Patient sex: F
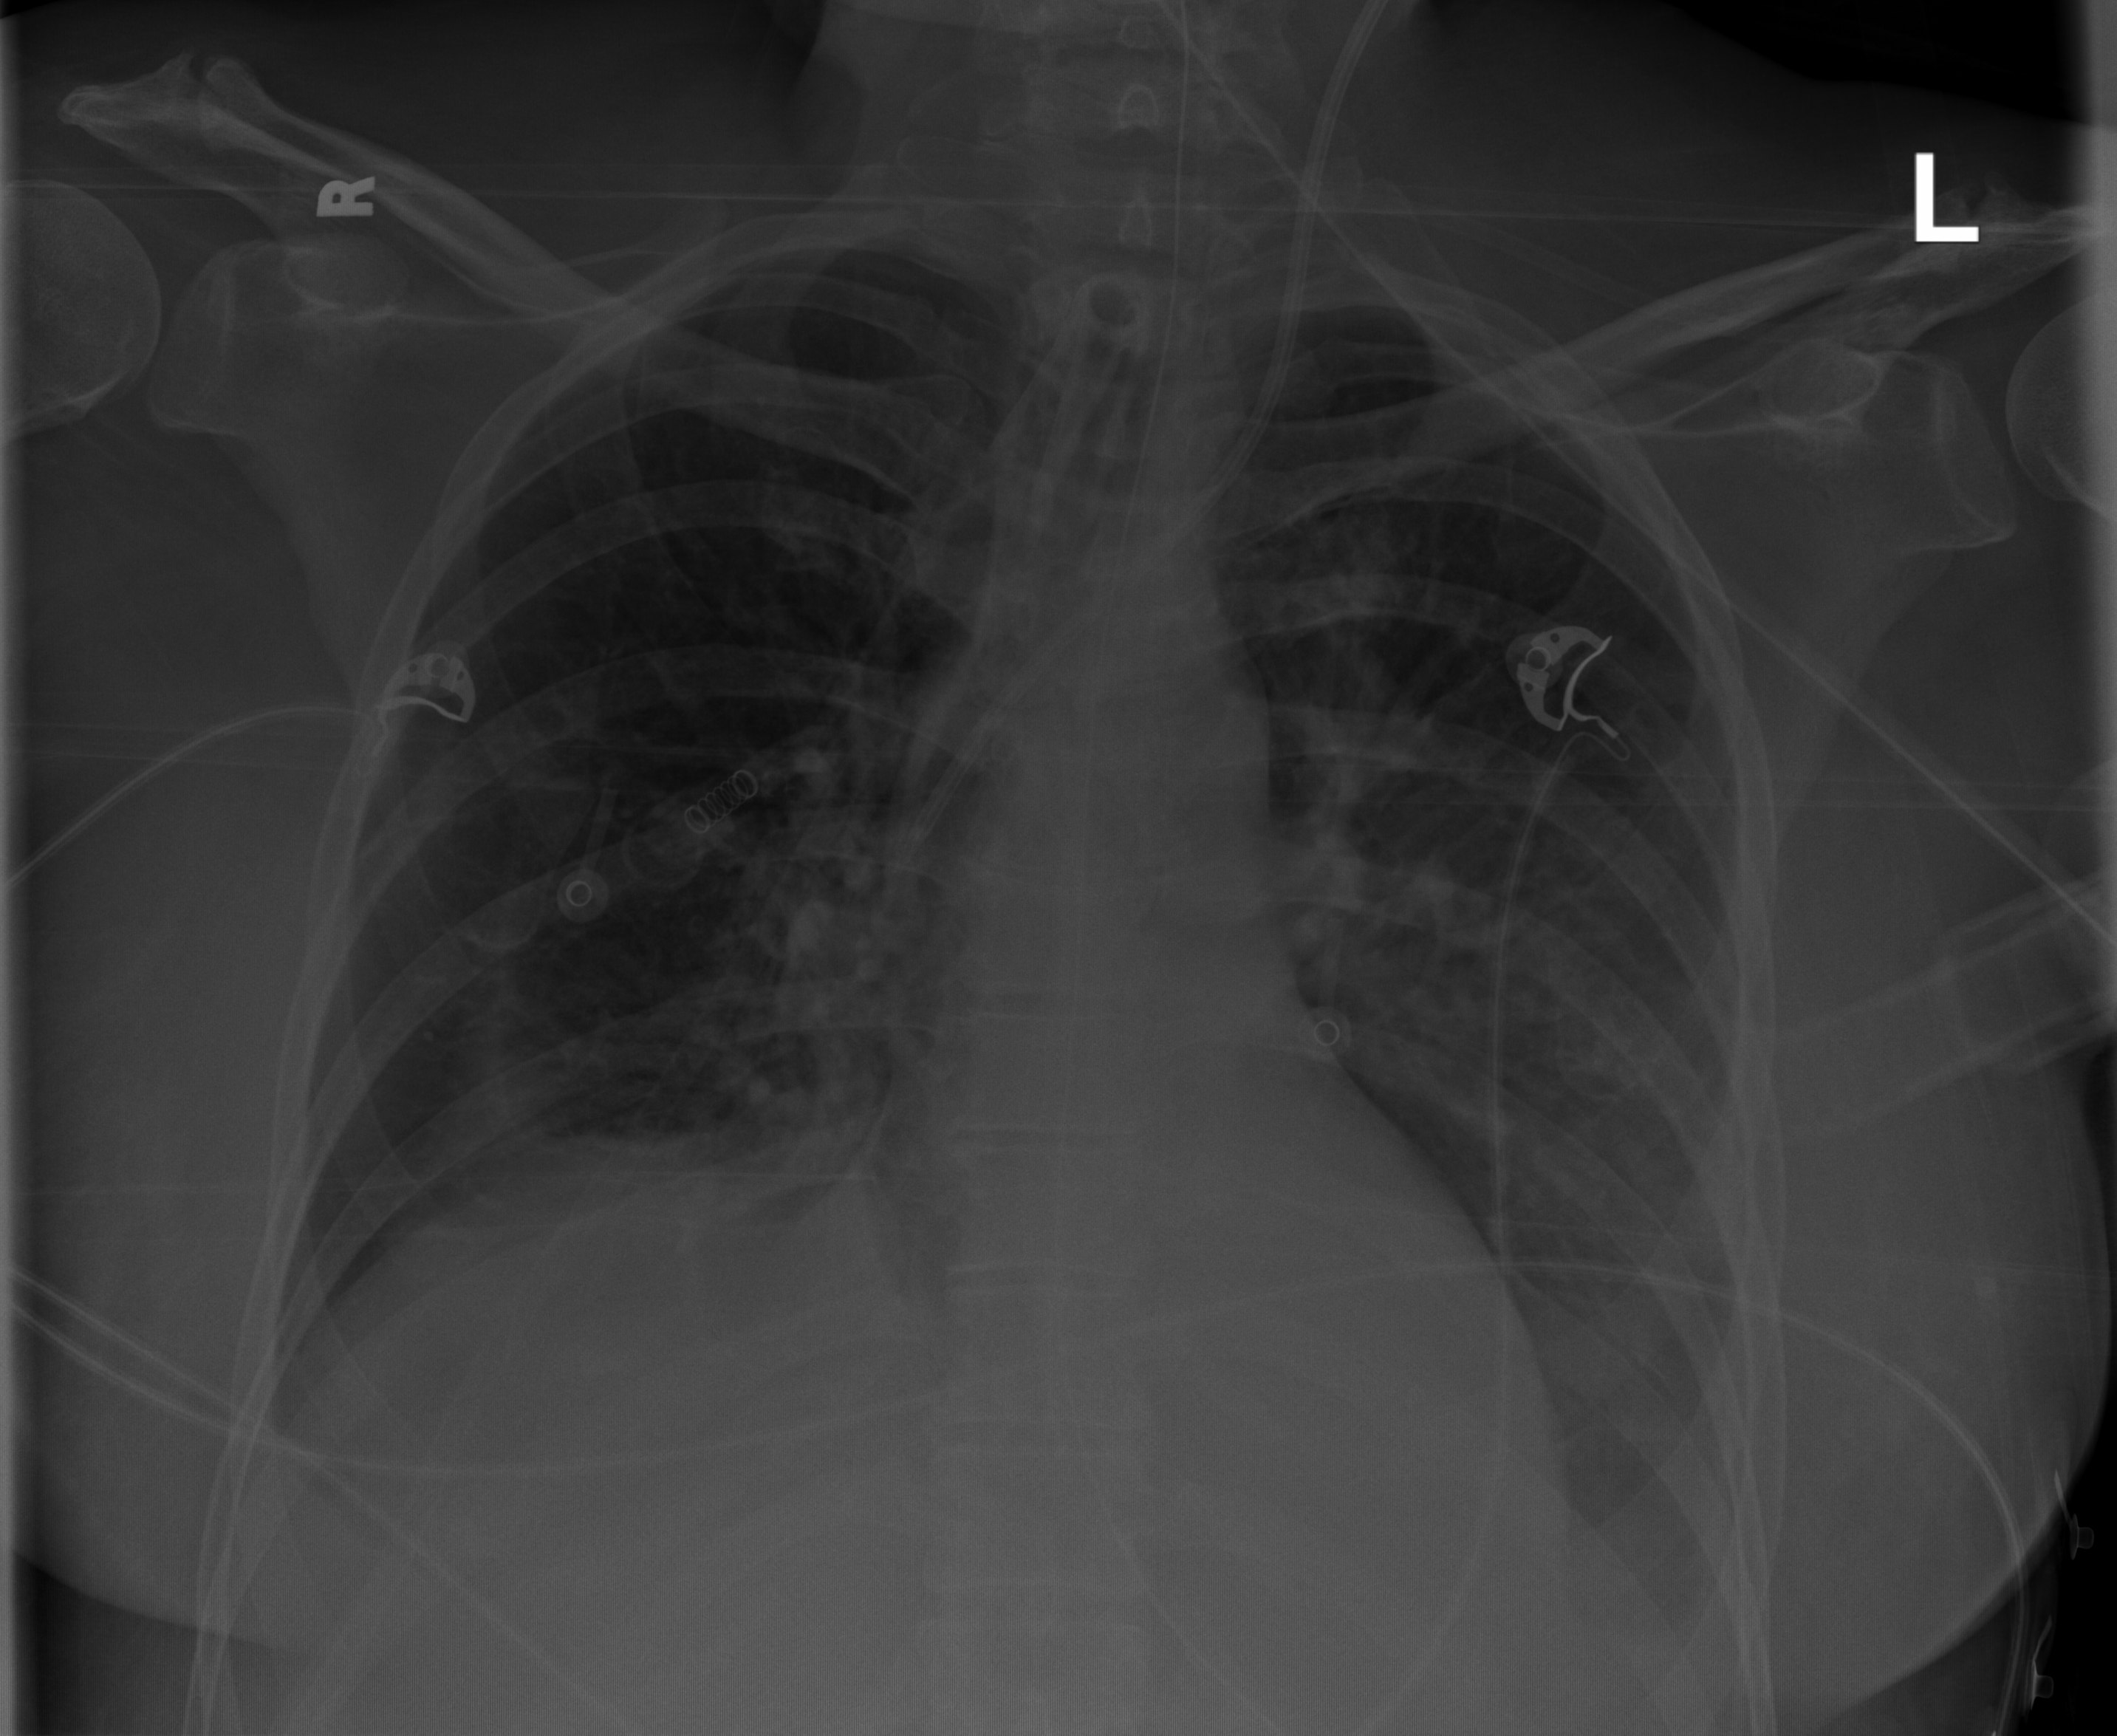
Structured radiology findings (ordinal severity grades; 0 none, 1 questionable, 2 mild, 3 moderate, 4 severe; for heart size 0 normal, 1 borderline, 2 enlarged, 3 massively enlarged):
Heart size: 0
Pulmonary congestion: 0
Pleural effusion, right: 2
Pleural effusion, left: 2
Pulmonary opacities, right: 1
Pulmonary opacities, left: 2
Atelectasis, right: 3
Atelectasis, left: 2